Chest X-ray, PA view. Patient: 67 years old, sex M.
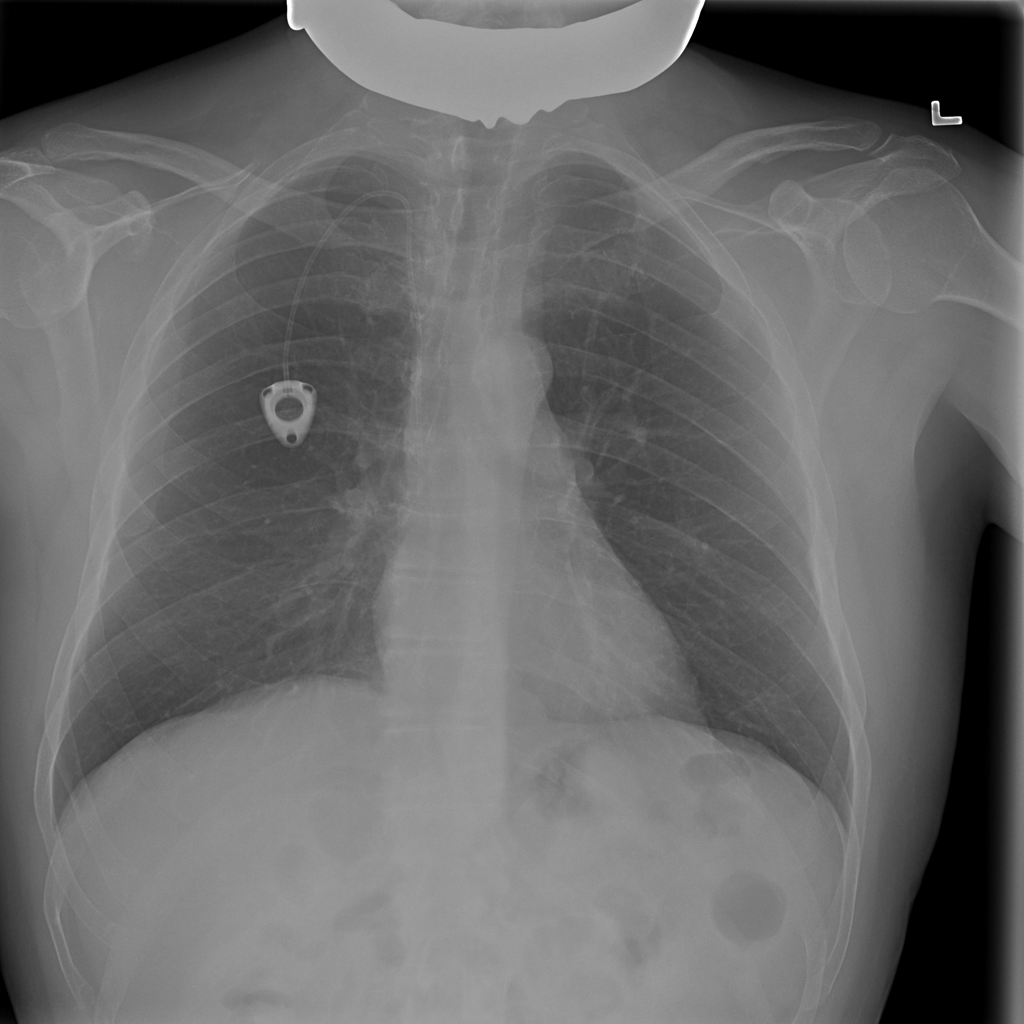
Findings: No Finding